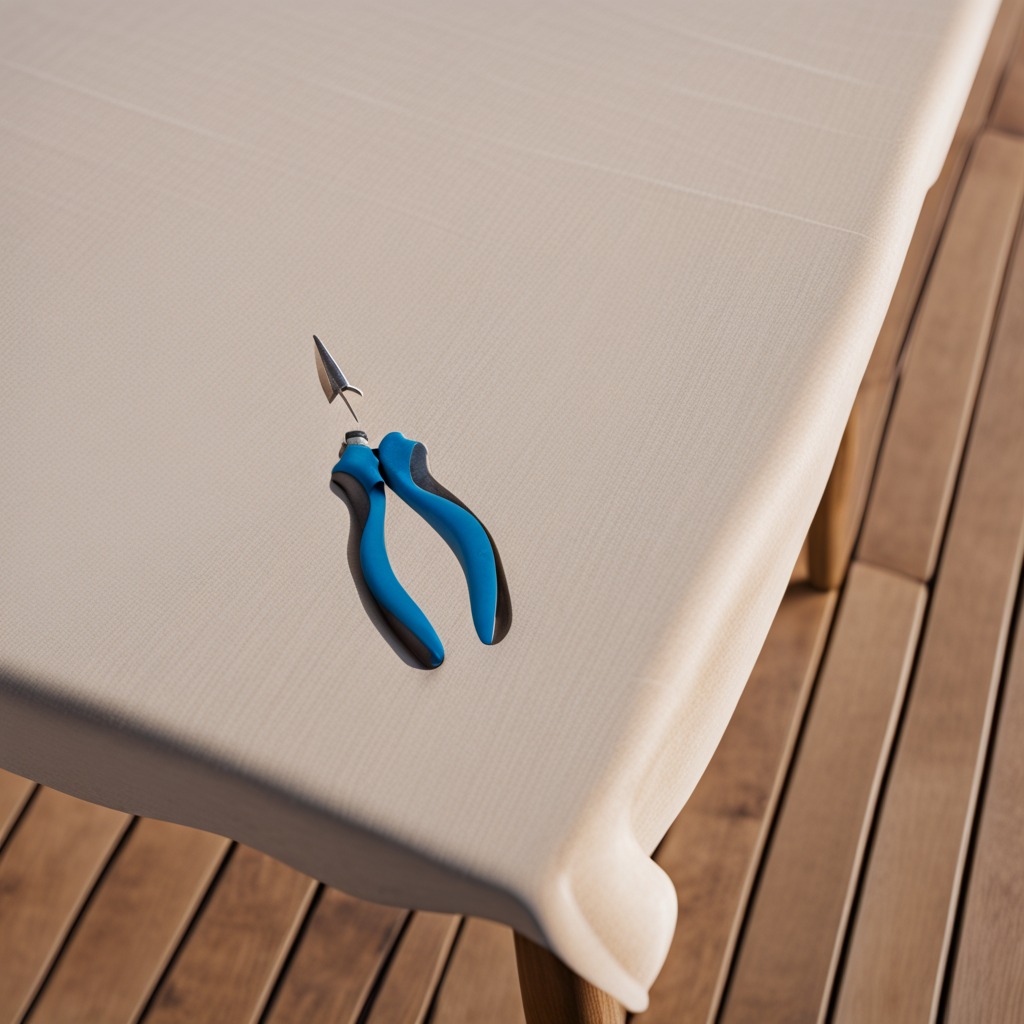
A plier lies on the wooden table.